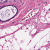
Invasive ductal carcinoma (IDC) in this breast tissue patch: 0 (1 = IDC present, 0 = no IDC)